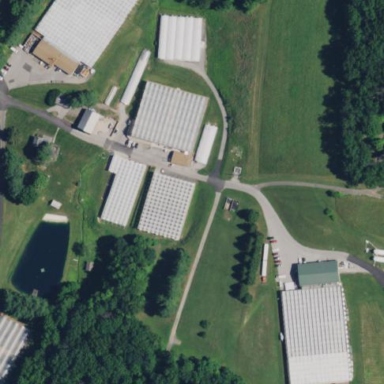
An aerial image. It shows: Area dedicated to greenhouse horticulture.